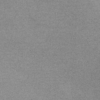
Label: dusty